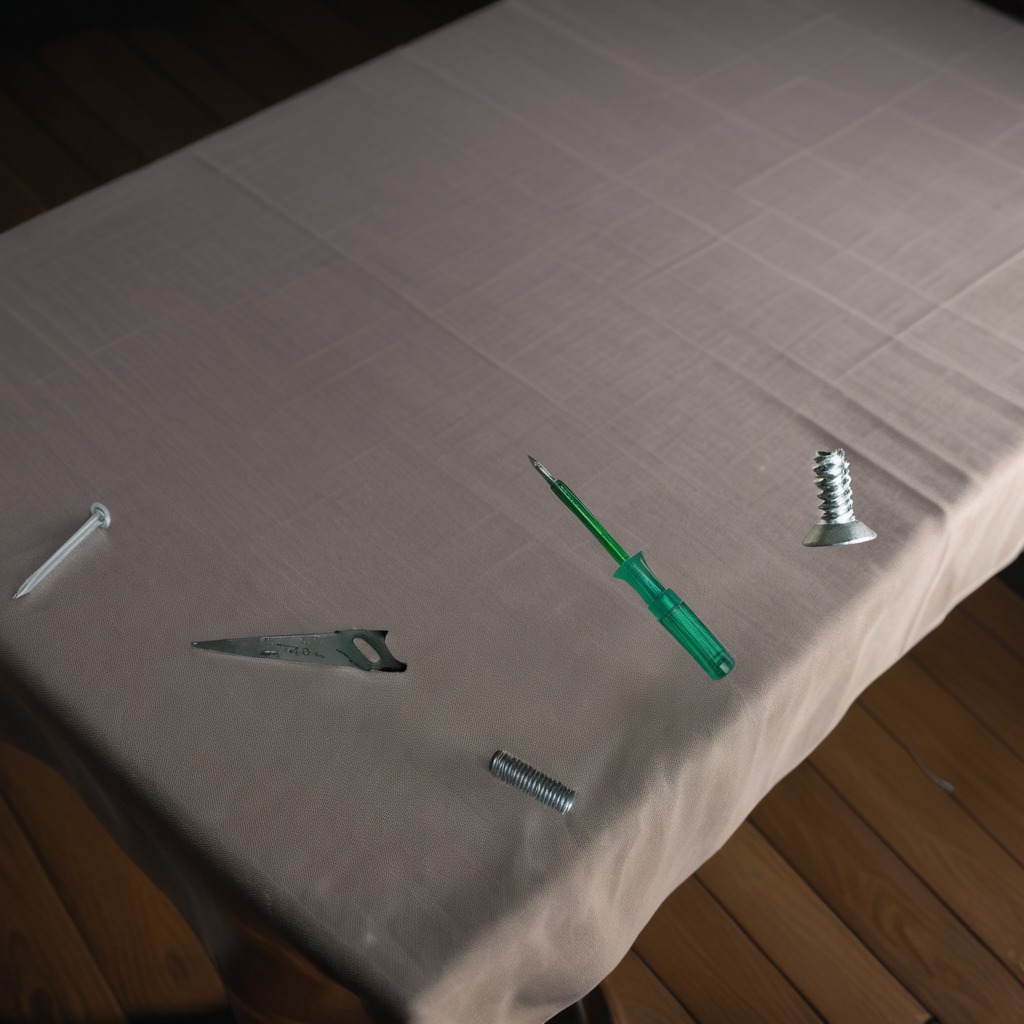
A metal machine screw, an iron nail, a coiled metal spring, a handheld metal saw, and a screwdriver are lying on the wooden table.